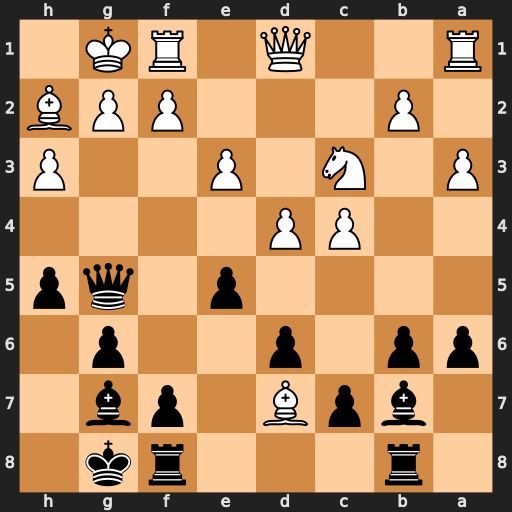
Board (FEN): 1r3rk1/1bpB1pb1/pp1p2p1/4p1qp/2PP4/P1N1P2P/1P3PPB/R2Q1RK1
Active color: b
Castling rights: -
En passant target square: -
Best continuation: Qxg2#